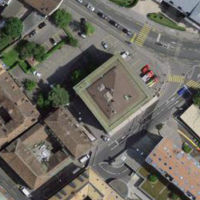
EUNIS habitat code: 53
Species observed at this site:
Mergus merganser
Lacerta agilis